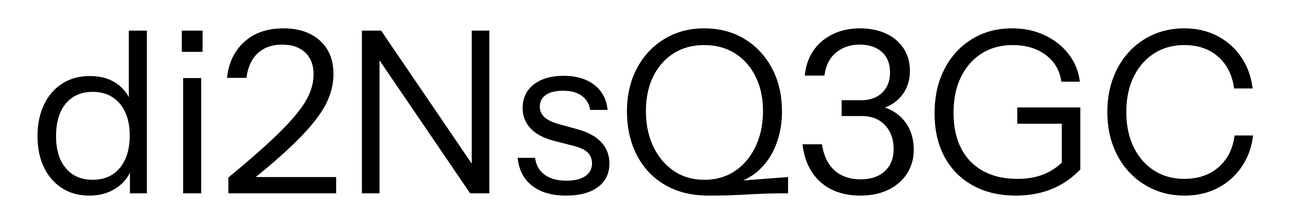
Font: InstrumentSans_Regular